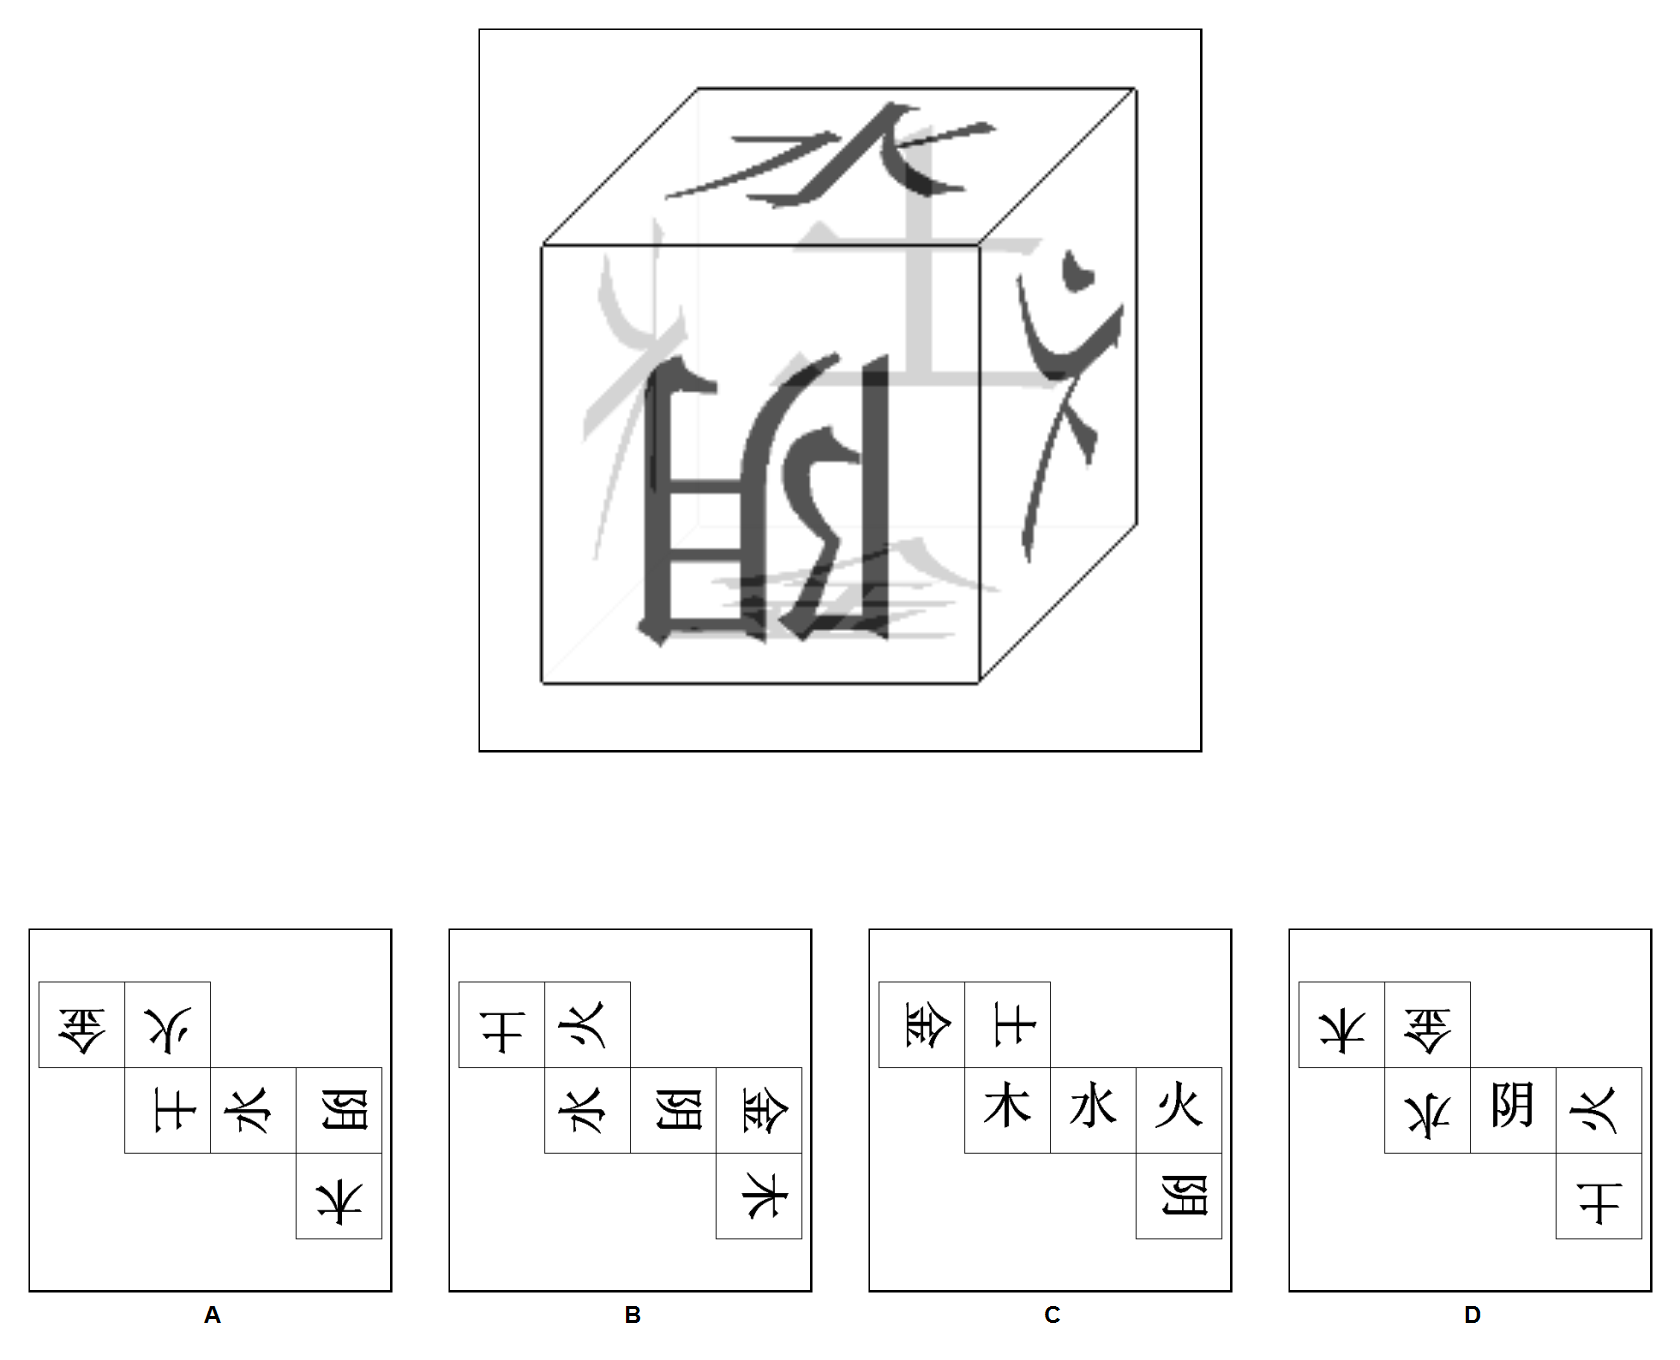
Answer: D